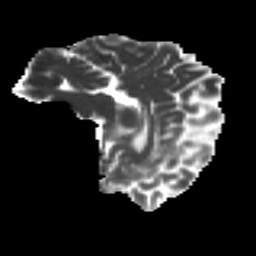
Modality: MD
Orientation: sagittal
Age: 29
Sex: male
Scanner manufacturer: ge
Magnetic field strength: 3 T
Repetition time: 7.8 s
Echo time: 0.0609 s